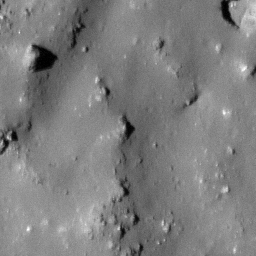
Pit: Tycho 5b
Host crater: Tycho
Host type: impact_melt
Lunar coordinates: latitude -42.618, longitude 348.636